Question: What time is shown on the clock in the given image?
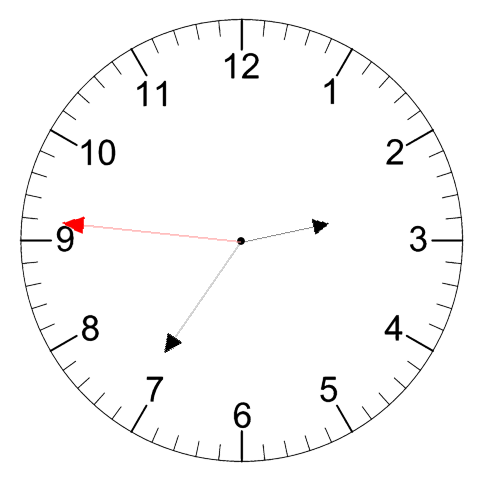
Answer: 02:35:46